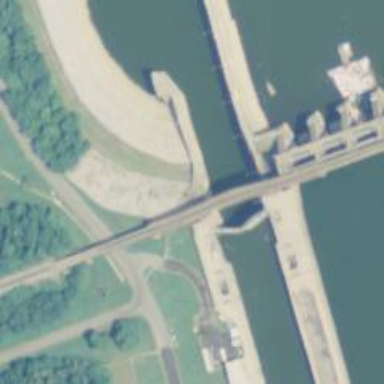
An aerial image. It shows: Lock gate on waterway.